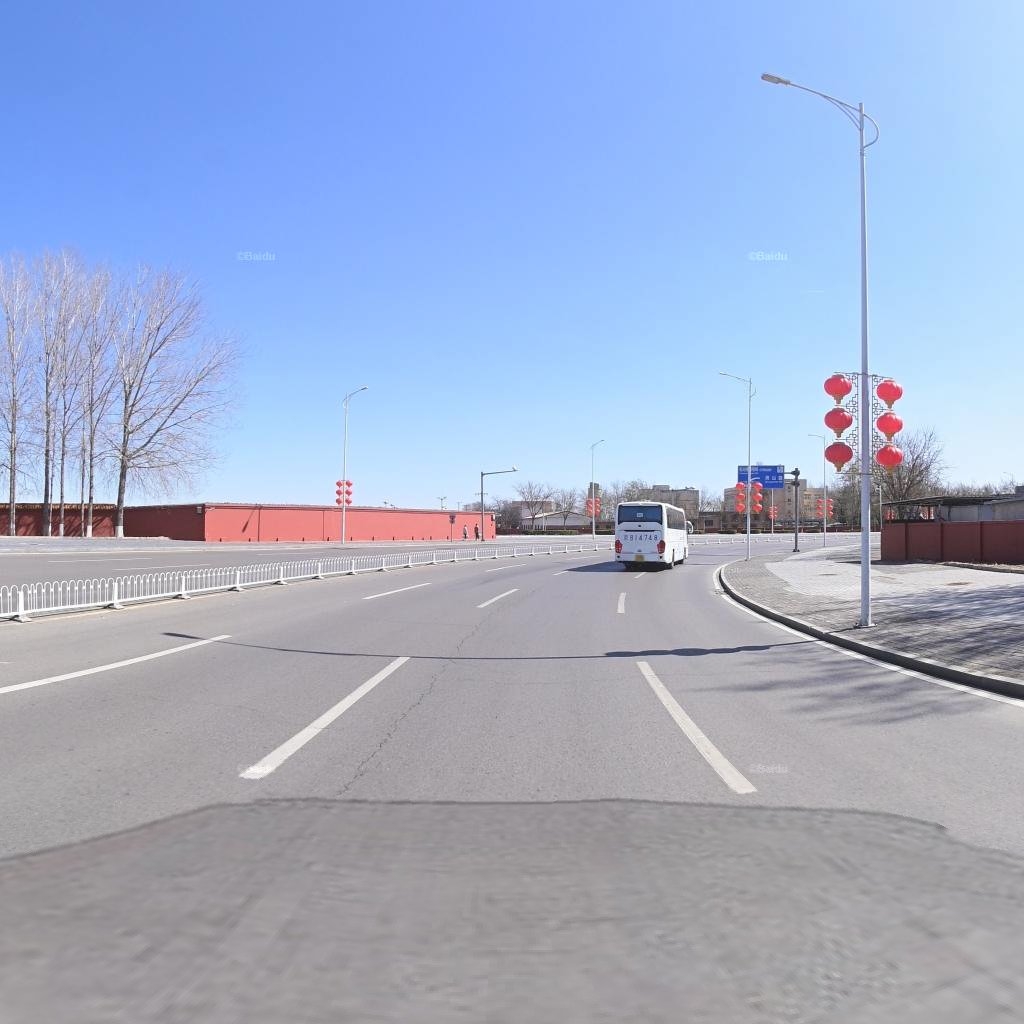
Region: Chaoyang
Road damage annotations: longitudinal crack, transverse crack, transverse crack